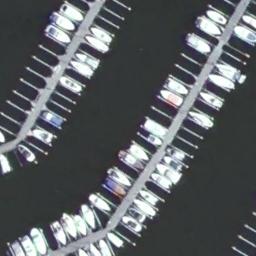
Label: harbor